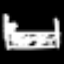
Label: bed